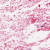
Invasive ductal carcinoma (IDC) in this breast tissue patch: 0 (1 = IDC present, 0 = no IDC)